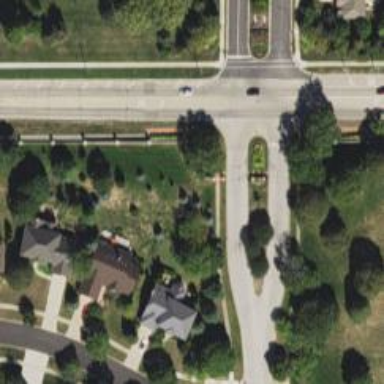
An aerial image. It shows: Unmarked road crossing.